Question:
I created an android virtual device for phonegap development, with the Intel Atom(x86) as CPU/ABI feature.
When I turn on the GPU emulation on my avd, the screen shows a black box in the middle.
This only happens with phonegap+jquerymobile. Doesn't happen in native android apps.
My laptop has a Intel(R) Core(TM) i3-2350M 2.30GHz CPU, with Intel integrated graphics. I am using Linux Mint 13 Cinnamon. The virtualization on my BIOS is active too.
How can I remove the black box in there?
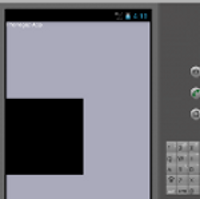
Answer: I fixed it already. The problem was related with some .css files on my page. The GPU emulation runs flawless with Linux.
Just be careful about the .css paths every time you have to create your own themes in phonegap.